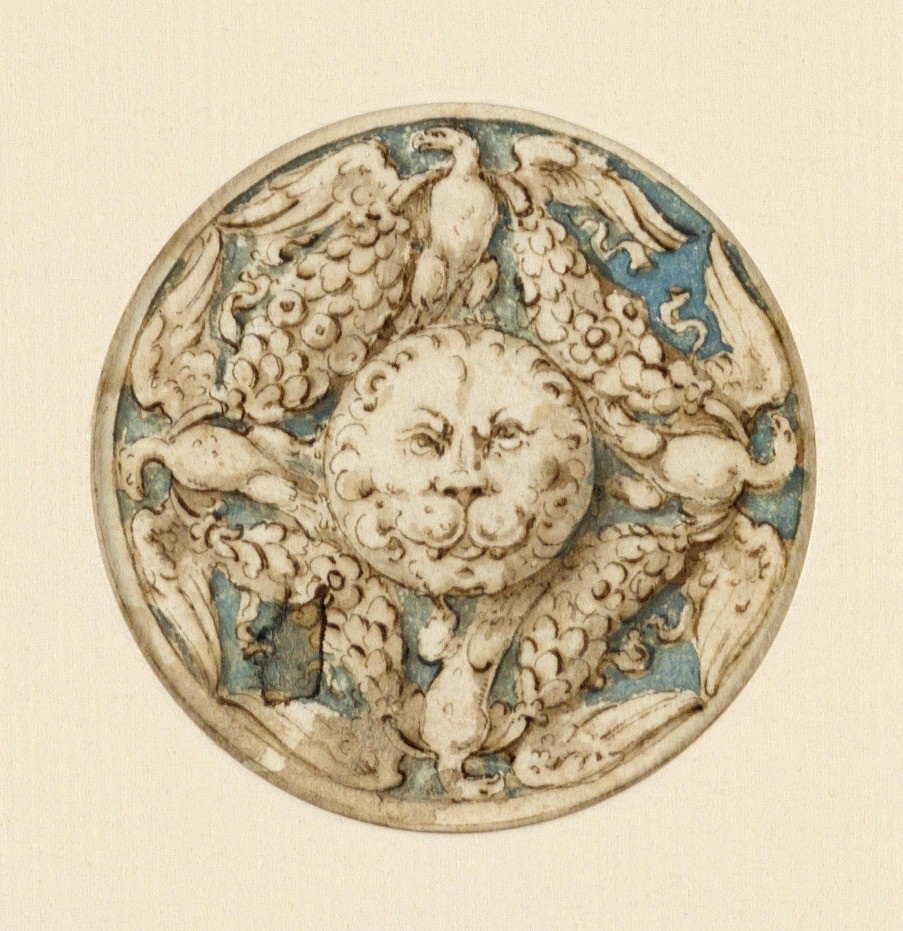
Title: Chased Silver Medallion
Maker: Hans Holbein the Younger, 1497/98 – 1543
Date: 1532–43
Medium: Pen and brown ink, brown, blue wash Support: white laid paper
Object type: Drawing
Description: Square. Within a rondel a lion's head seen frontally, framed by spread-eagles at the compass-points, from the base of whose wings are suspended heavy garlands tied by ribbons.